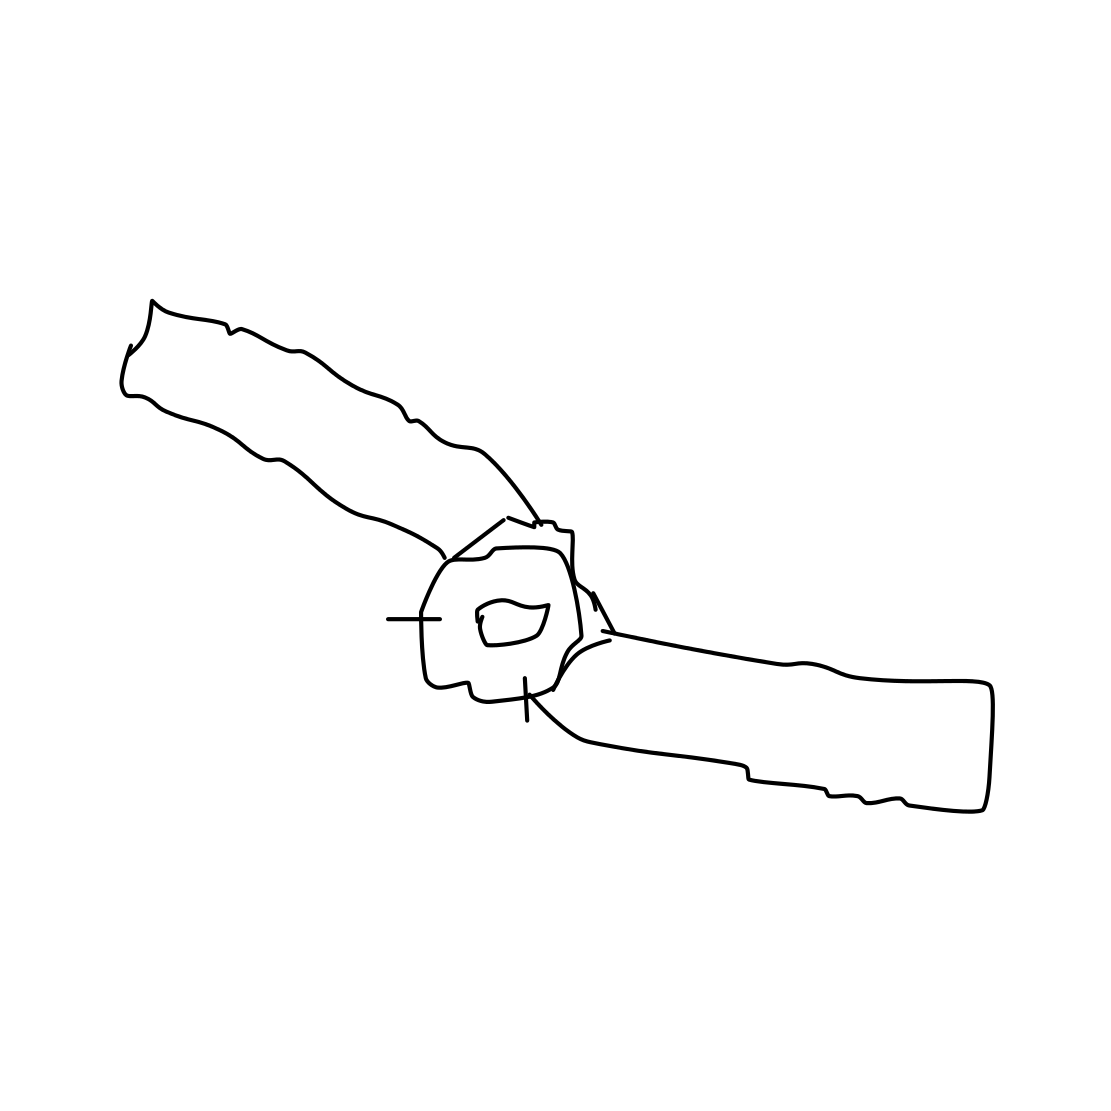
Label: satellite